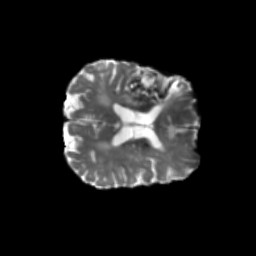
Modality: T2w
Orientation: axial
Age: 75
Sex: male
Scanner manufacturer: siemens
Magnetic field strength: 3 T
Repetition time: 5.47 s
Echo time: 0.0854 s